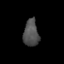
Tissue: skin
Cell type: Epithelial cells
Senescence score: 0.2615
Nuclear area (px): 399
Mean DAPI intensity: 79.927